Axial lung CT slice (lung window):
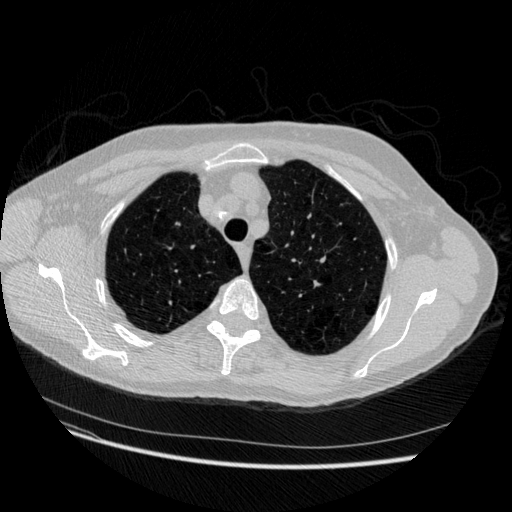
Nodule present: no